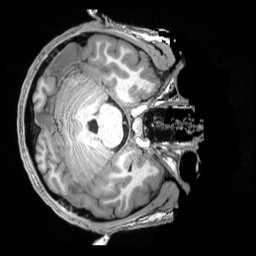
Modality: T1w
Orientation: axial
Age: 19
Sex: male